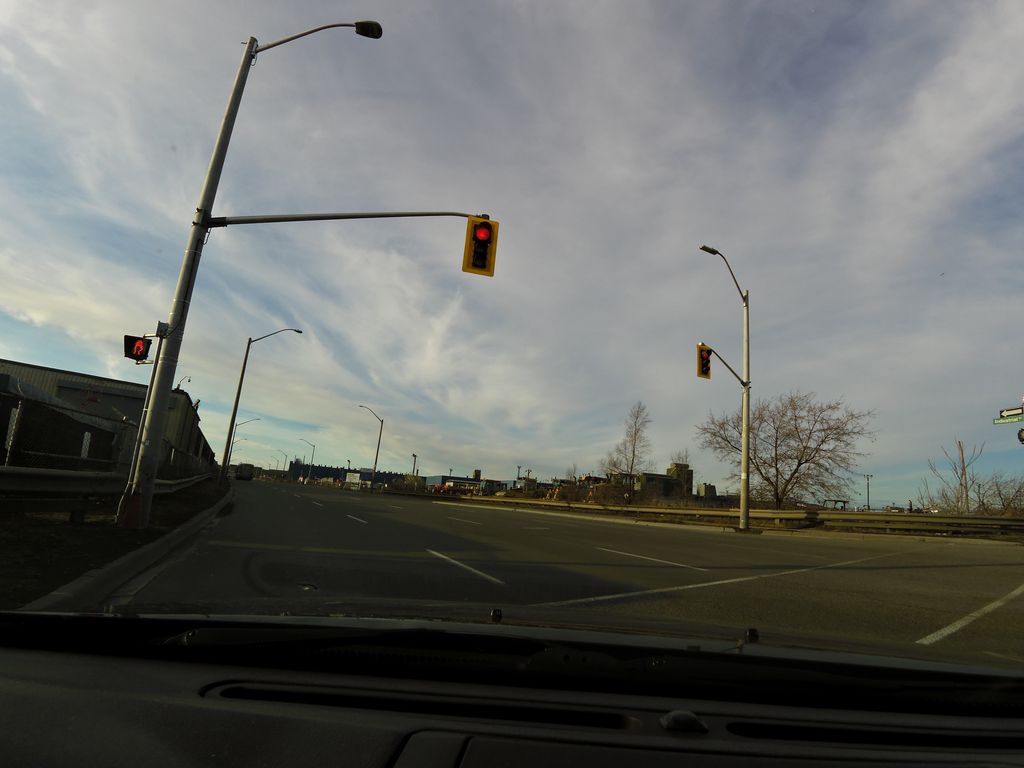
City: hamilton